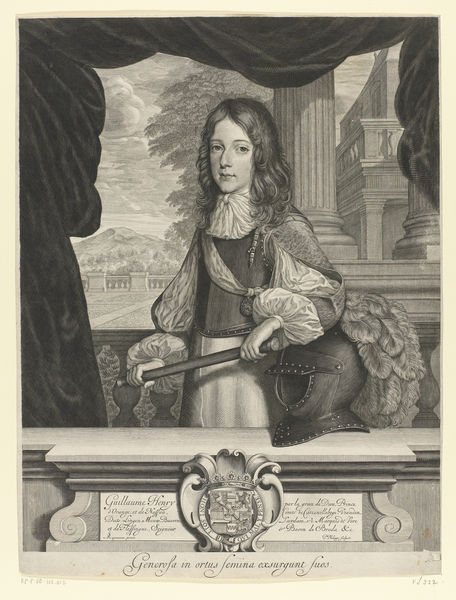
Titel: Portret Willem III, prins van Oranje-Nassau, als jongeman
Künstler: Pieter Philippe
Standort: Amsterdam
Institution: Rijksmuseum
Schlagwörter: balcony, column, curtain, curtains, hat, king, military, ornate, palace, soldier, collar, face, hair, lace, nose, portrait, wall, decorative, print, feather, man, head, landscape, mountain, nature, young, armor, boy, child, drapes, eyes, helmet, knight, garden, path, drawing, black and white, mouth, youth, courtyard, engraving, coat of arms, crest, shield, pillar, stick, text, general, henry, william, colum, portraity, ostrich feather